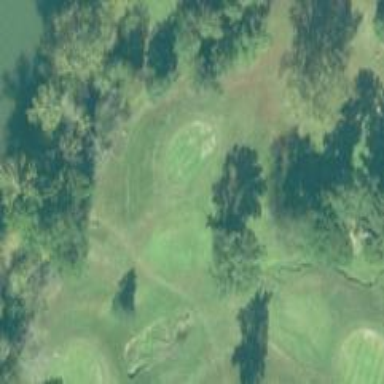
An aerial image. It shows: Golf hole.